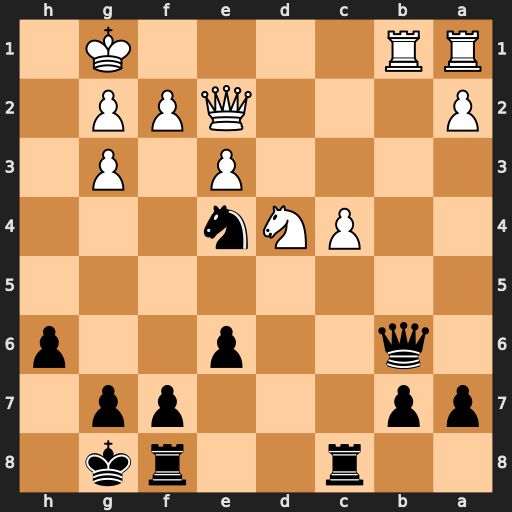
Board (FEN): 2r2rk1/pp3pp1/1q2p2p/8/2PNn3/4P1P1/P3QPP1/RR4K1
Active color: b
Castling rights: -
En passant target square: -
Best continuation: Nc3 Qb2 Nxb1 Qxb6 axb6